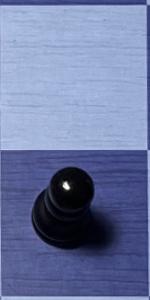
Label: Pawn_Black